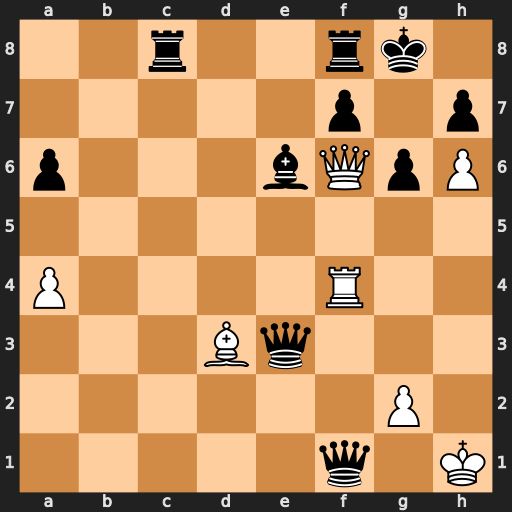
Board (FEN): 2r2rk1/5p1p/p3bQpP/8/P4R2/3Bq3/6P1/5q1K
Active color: w
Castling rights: -
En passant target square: -
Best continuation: Bxf1 Qc3 Rd4 Qxd4 Qxd4